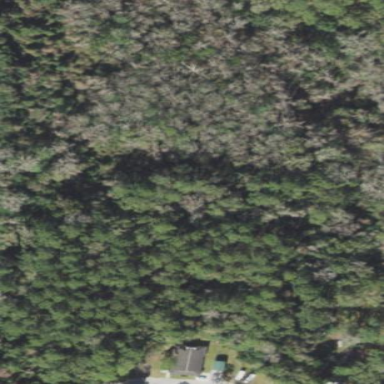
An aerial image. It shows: Mixed woodland with various types of leaves.